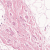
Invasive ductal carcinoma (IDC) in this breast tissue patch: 0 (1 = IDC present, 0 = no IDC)